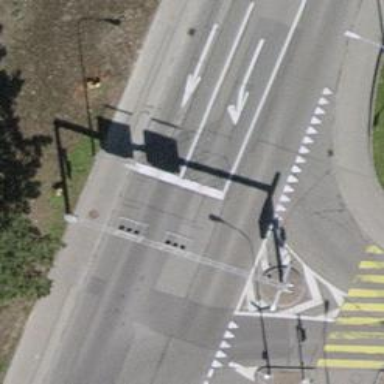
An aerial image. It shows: Tertiary road with asphalt surface and trolley wire infrastructure.